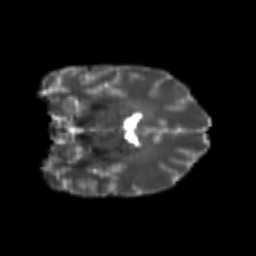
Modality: T2w
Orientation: coronal
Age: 26
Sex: female
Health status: healthy
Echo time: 0.074 s